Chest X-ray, AP view. Patient: 69 years old, sex F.
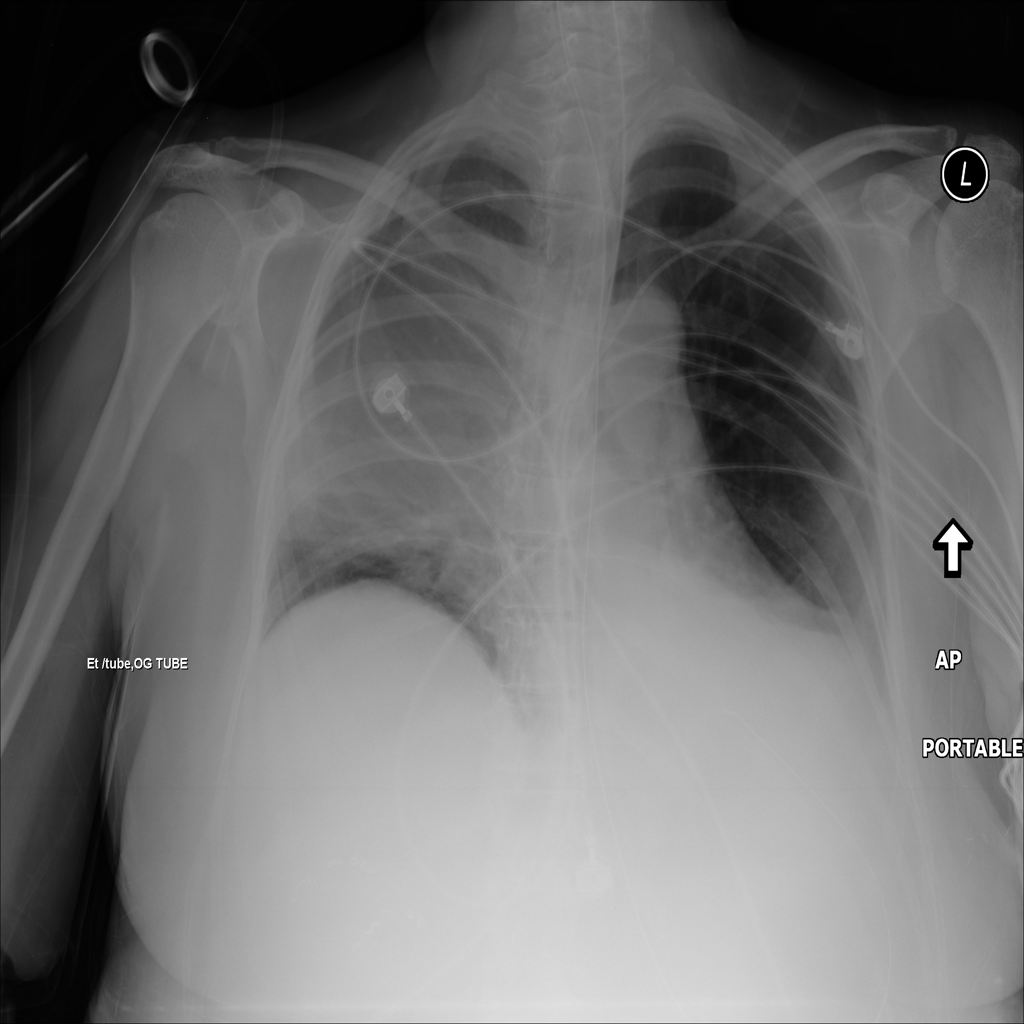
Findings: Atelectasis, Effusion, Infiltration